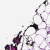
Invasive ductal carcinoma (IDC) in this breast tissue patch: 0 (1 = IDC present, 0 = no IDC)